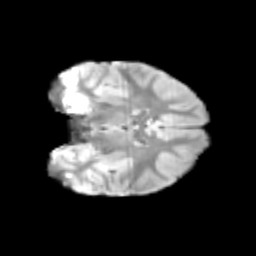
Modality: T2w
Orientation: coronal
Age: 9
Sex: male
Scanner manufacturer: siemens
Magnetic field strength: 3 T
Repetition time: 3.8 s
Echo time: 0.07 s